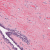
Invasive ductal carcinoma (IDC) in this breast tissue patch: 0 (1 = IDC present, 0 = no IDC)